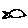
Label: fish